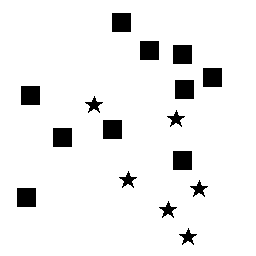
Squares: 10
Triangles: 0
Stars: 6
Total shapes: 16